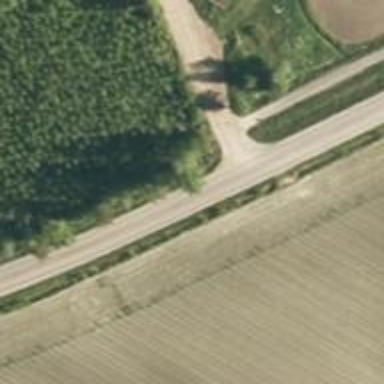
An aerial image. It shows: Asphalt cycleway.